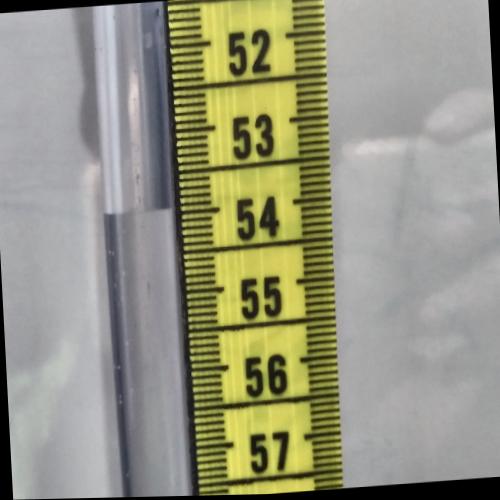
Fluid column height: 53.9 cm